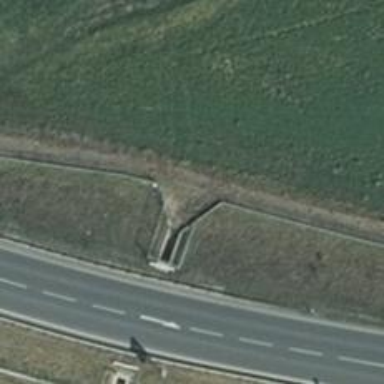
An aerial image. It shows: Wildlife crossing tunnel.